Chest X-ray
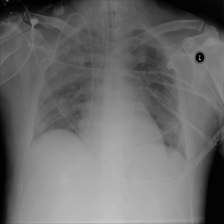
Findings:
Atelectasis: negative
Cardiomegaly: negative
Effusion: negative
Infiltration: negative
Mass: negative
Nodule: positive
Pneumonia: negative
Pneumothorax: negative
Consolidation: negative
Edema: negative
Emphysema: negative
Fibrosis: negative
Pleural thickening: negative
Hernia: negative